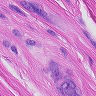
Metastatic tissue present: yes